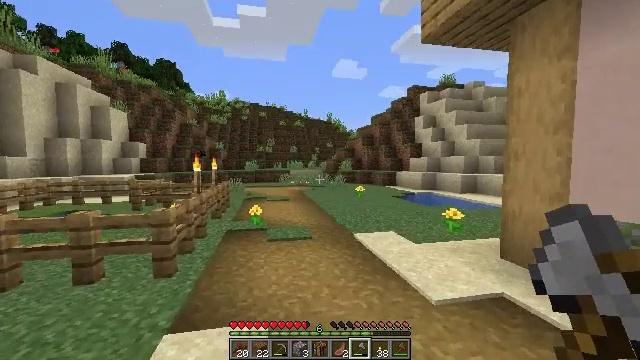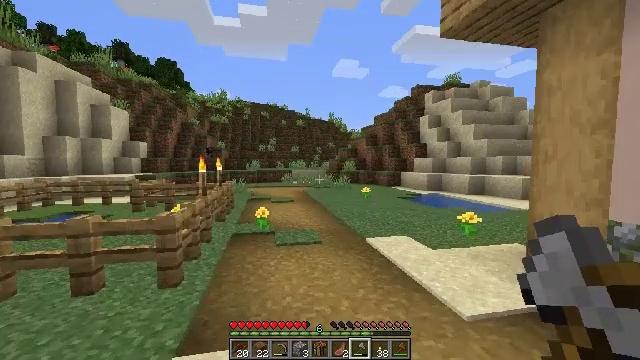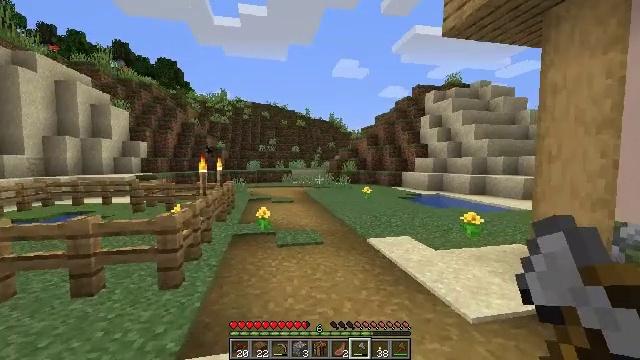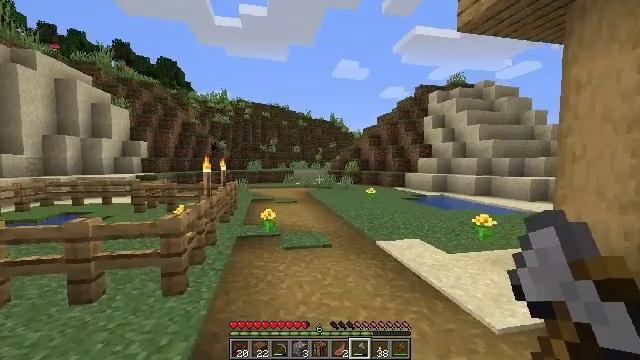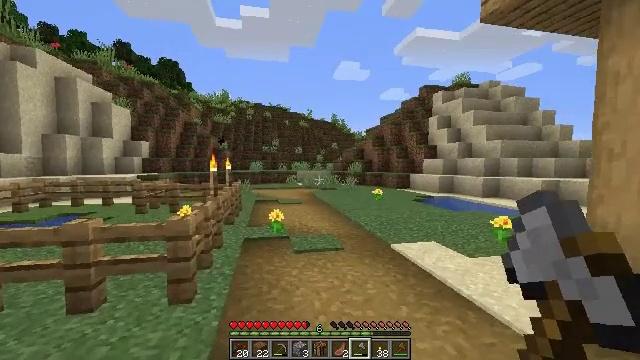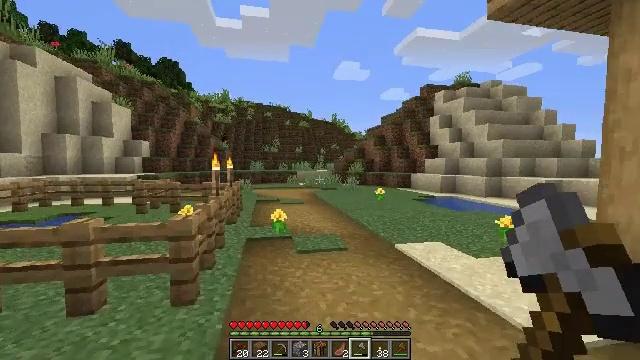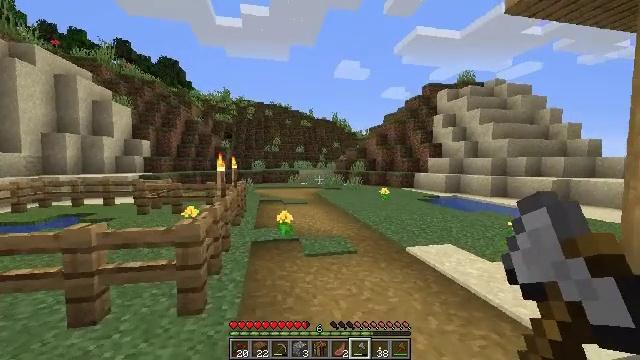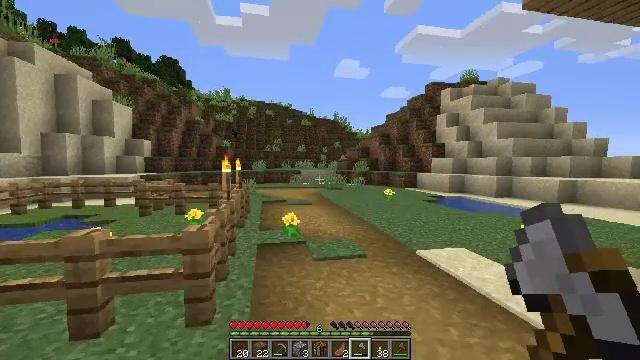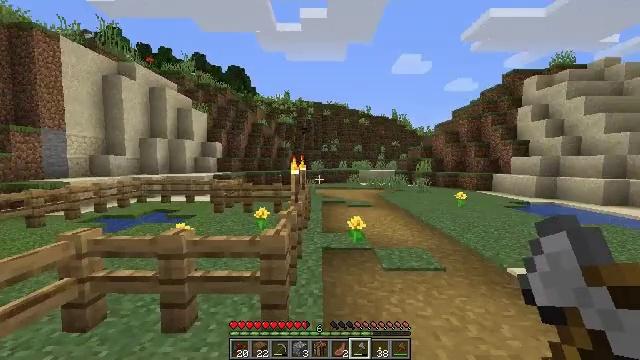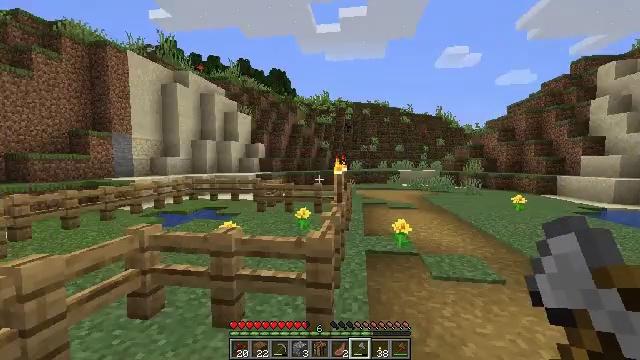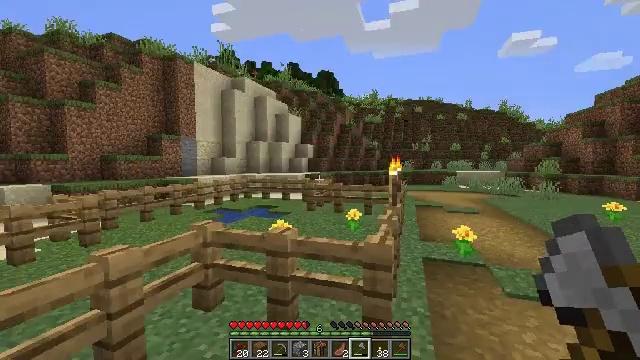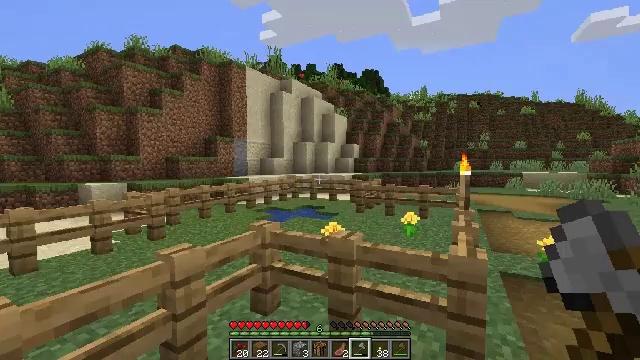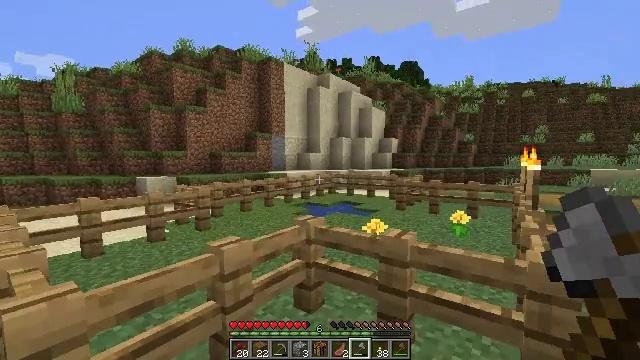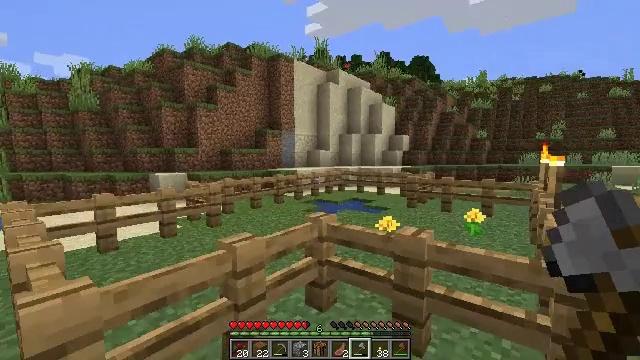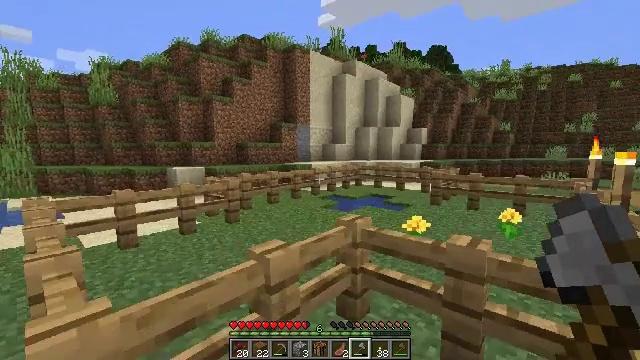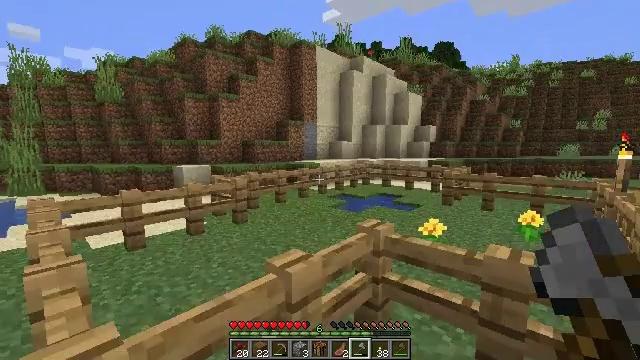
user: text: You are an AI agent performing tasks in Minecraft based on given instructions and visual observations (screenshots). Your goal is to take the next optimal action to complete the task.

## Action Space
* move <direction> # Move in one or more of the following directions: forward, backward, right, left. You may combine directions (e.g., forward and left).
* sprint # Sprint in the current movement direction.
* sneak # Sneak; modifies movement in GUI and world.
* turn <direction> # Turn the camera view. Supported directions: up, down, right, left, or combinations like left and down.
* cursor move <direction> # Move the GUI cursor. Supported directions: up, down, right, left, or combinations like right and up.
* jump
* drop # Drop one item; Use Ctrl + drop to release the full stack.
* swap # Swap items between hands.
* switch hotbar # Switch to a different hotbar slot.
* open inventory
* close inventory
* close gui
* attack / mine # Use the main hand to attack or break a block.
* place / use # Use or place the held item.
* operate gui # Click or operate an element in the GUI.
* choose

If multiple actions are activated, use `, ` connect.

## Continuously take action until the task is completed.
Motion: motion action
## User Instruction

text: Remove the grass path from the ground.
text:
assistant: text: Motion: move forward and move left
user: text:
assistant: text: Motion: move forward and move left
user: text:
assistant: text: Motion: move forward and move left
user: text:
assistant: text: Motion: move forward and move left
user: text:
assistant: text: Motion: move forward and move left
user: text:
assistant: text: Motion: move forward and move left
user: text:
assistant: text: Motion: move forward and move left
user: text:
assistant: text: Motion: move forward and move left, turn left
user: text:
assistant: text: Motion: move forward and move left, turn left
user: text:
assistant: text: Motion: move forward and move left, turn left
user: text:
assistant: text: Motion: move forward and move left, turn left
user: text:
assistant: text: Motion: move forward and move left, turn left and down
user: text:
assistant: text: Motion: move forward and move left, turn left
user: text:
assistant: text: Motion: move forward and move left, turn left and down
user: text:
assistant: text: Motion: move forward and move left
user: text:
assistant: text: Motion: move forward and move left
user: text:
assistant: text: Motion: move forward and move left
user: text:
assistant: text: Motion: move forward
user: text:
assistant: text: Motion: move forward
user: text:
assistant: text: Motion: move forward, turn down
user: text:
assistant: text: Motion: move forward, turn left and down
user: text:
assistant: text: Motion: move forward and move right, turn left and down
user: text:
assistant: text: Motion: move right, turn left and down
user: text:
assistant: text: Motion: move right, turn left and down
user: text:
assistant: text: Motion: move left, turn left
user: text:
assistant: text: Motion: move forward and move left, turn left
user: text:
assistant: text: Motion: move forward and move left, turn left and up
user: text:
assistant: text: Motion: move forward, sprint, turn up
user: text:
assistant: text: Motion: move forward, sprint, turn up
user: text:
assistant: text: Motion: move forward, sprint, turn up